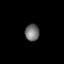
Tissue: lung
Cell type: Epithelial cells
Senescence score: 0.218
Nuclear area (px): 236
Mean DAPI intensity: 113.97